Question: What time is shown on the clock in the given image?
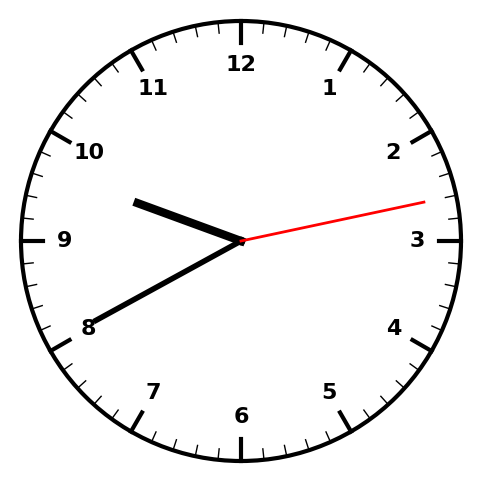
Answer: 09:40:13